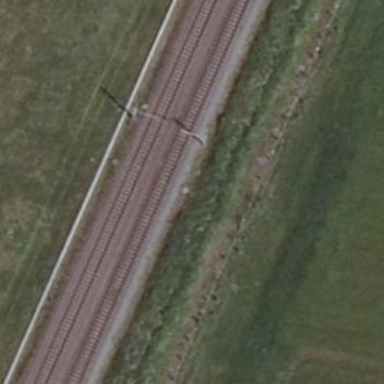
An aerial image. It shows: Milestone along the railway with catenary mast.